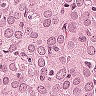
Metastatic tissue present: yes